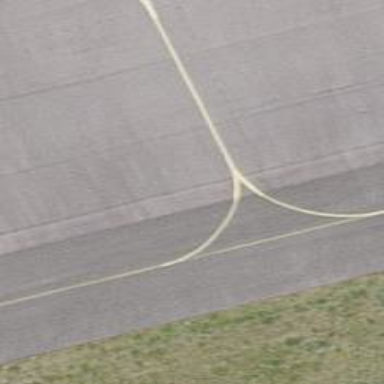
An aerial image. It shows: Image of taxiway at airport.